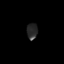
Tissue: lung
Cell type: T cells
Senescence score: 0.2253
Nuclear area (px): 167
Mean DAPI intensity: 44.485